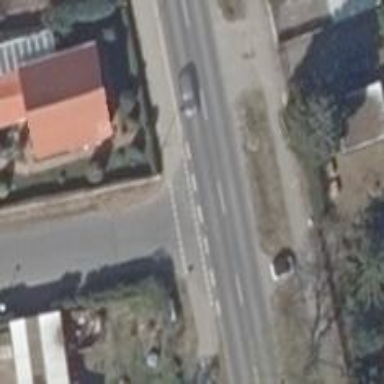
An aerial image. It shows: Road with "give way" sign.